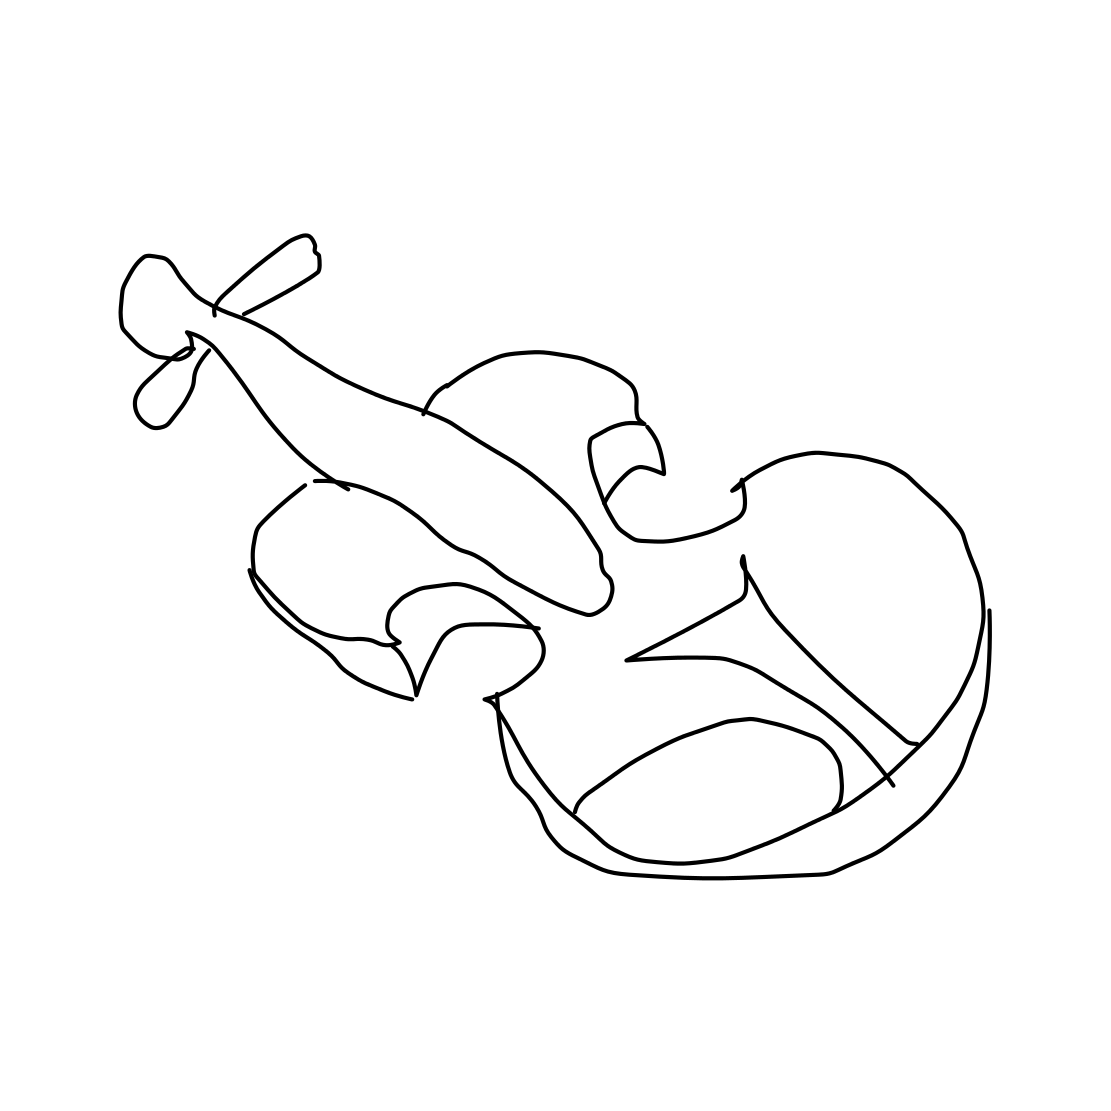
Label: violin